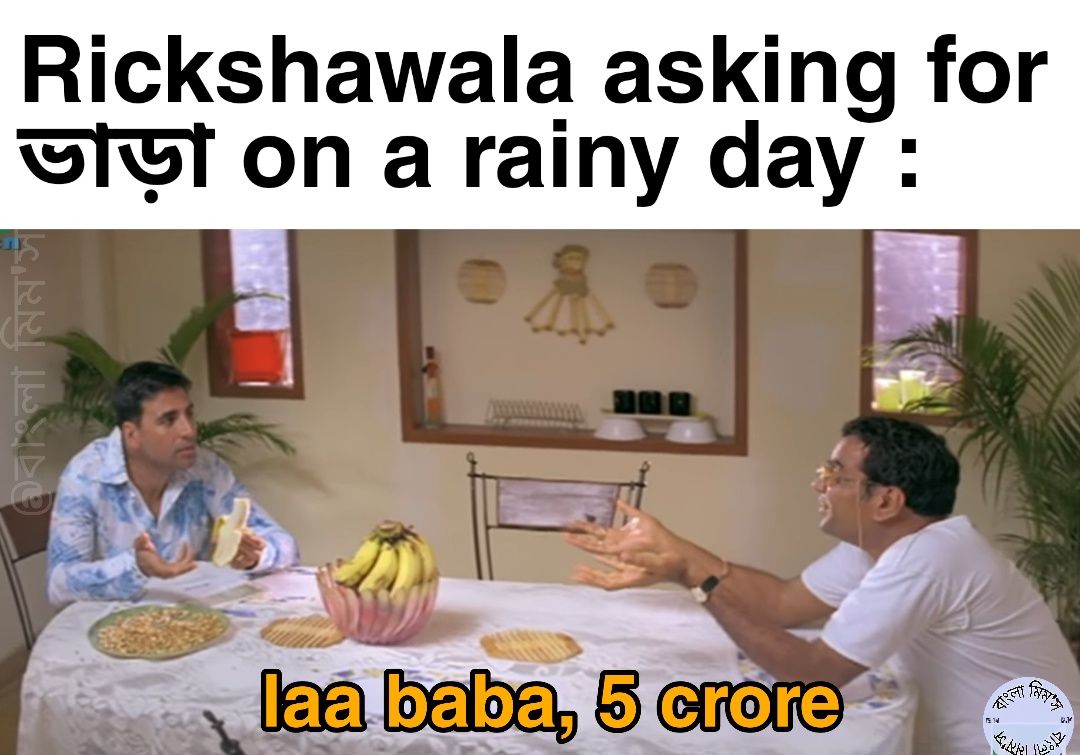
Caption: Rickshawala asking for ভাড়া on a rainy day :     laa baba, 5 crore
Label: non-hate